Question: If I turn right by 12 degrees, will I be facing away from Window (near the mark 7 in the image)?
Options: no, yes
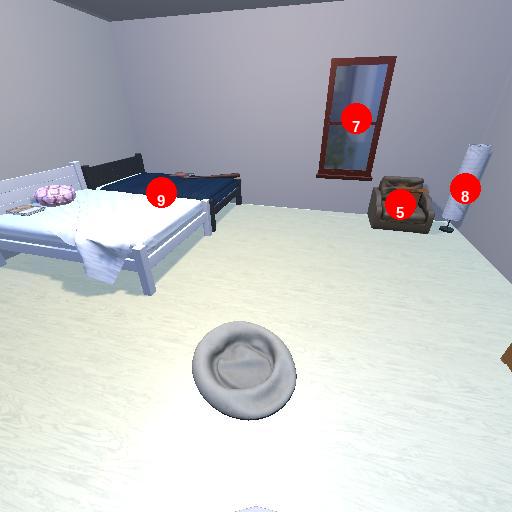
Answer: no